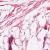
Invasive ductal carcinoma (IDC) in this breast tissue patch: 0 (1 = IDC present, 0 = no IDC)